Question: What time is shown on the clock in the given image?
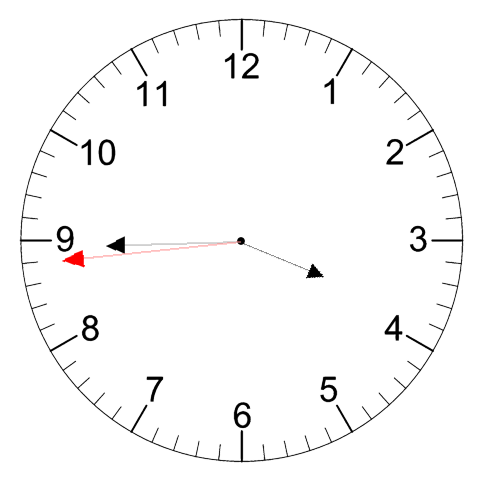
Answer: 03:44:44